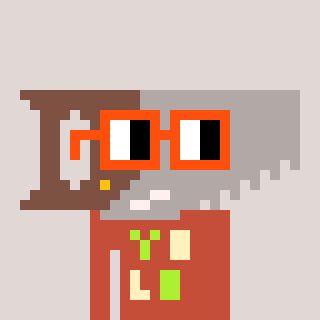
a pixel art character with square orange glasses, a saw-shaped head and a rust-colored body on a warm background